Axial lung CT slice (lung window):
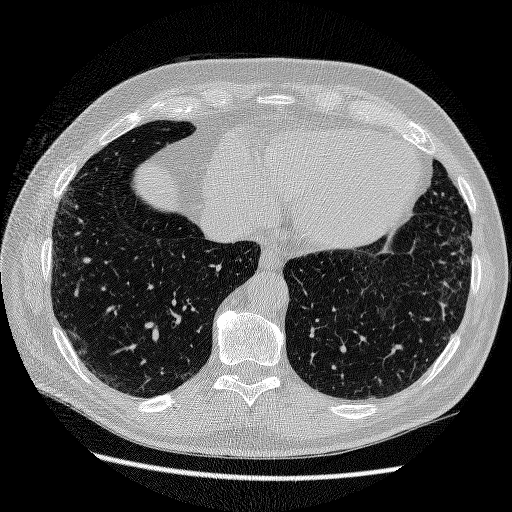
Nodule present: no